Question: I have TableView with a custom UITableViewCells, and when i swipe cell, to show button, i get two Buttons like this -

But need one button - "Delete"...
What i do wrong?
Cell is Custom...but i do not add gray button.
'''
- (BOOL)tableView:(UITableView *)tableView canEditRowAtIndexPath:(NSIndexPath*)indexPath{
// Return NO if you do not want the specified item to be editable.
return YES;}
'''
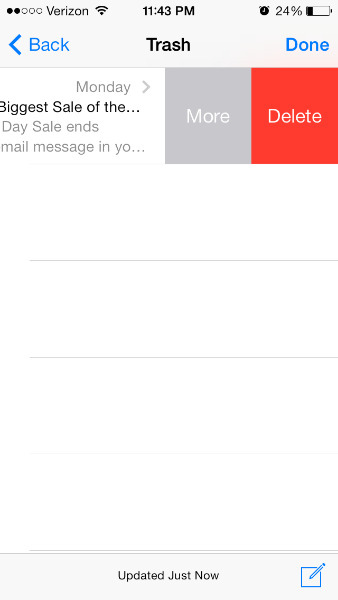
Answer: I understood. I did't see, what i added not documented function, which are for second button -
'''
-(NSString *)tableView:(UITableView *)tableView titleForSwipeAccessoryButtonForRowAtIndexPath:(NSIndexPath *)indexPath;{
return @"";}
'''